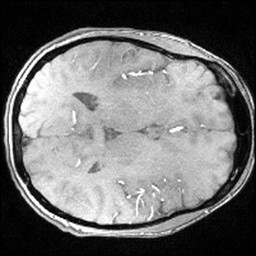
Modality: angio
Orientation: axial
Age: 31
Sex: female
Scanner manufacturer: siemens
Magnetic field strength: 3 T
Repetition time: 0.025 s
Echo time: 0.00334 s